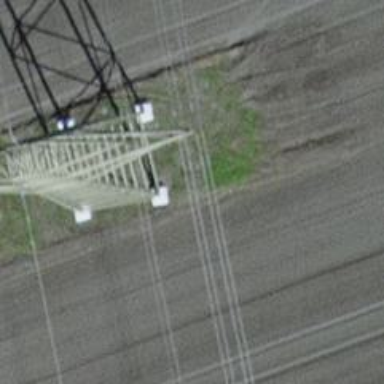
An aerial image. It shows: Power tower.